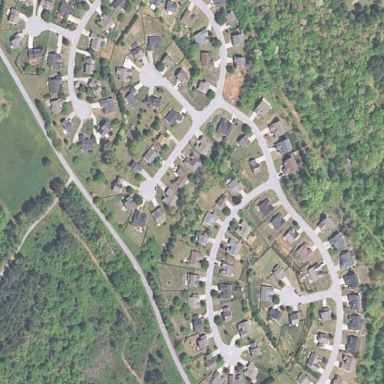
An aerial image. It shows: Residential neighbourhood.